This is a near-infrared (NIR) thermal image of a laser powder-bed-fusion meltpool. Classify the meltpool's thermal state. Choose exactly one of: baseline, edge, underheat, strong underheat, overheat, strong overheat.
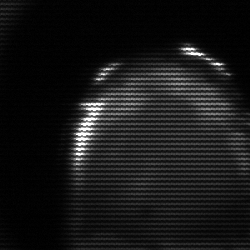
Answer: edge